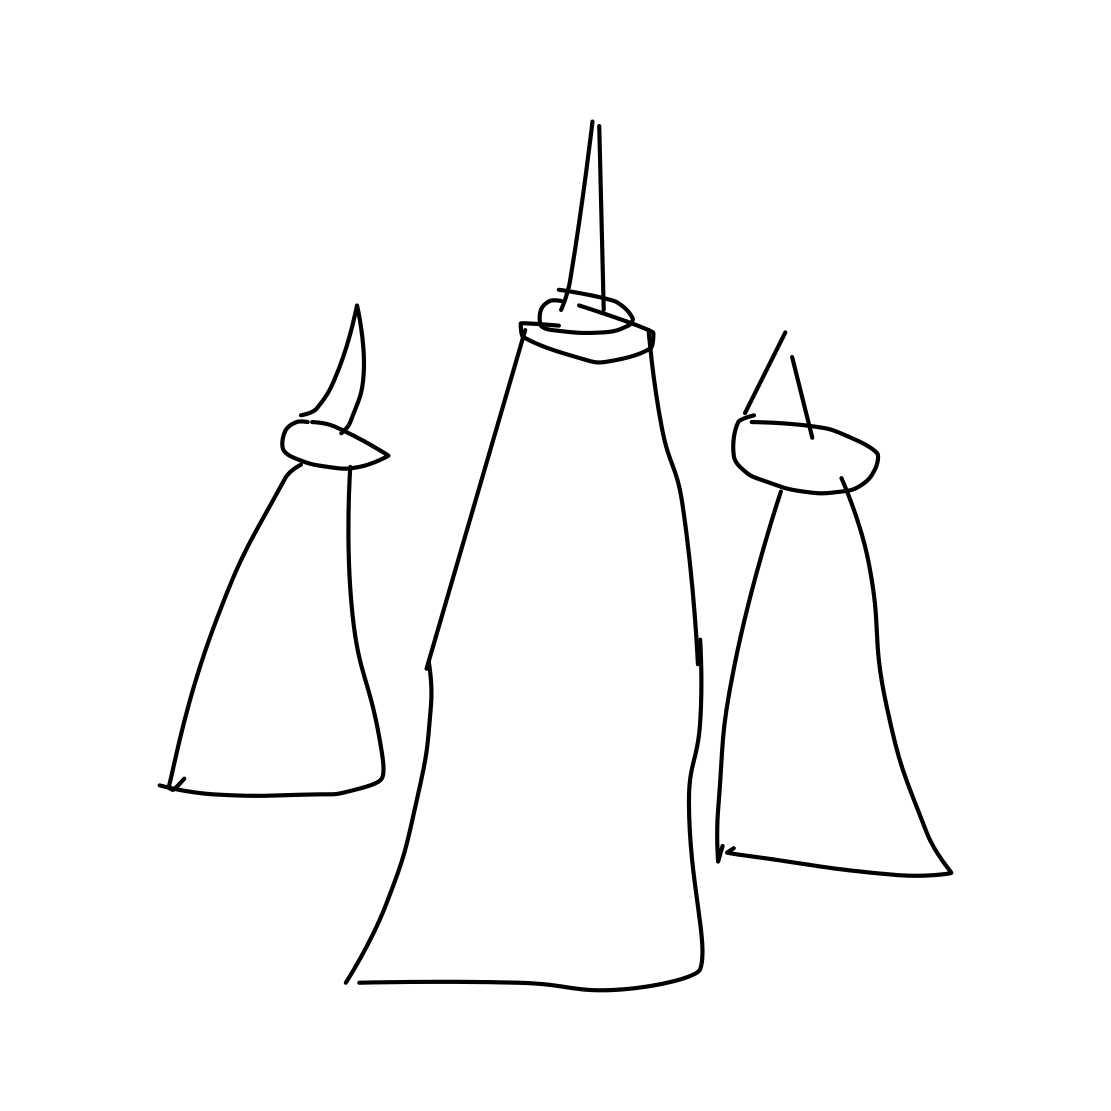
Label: castle